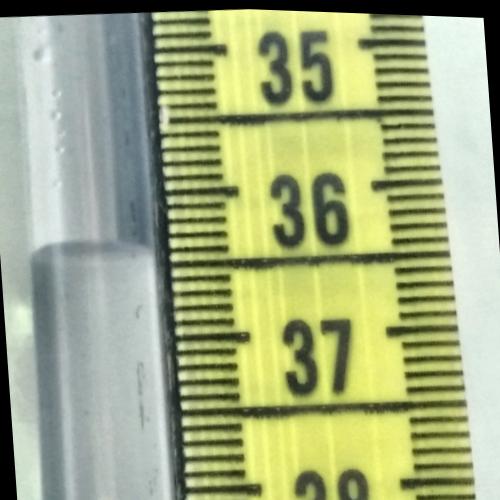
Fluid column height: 36.4 cm